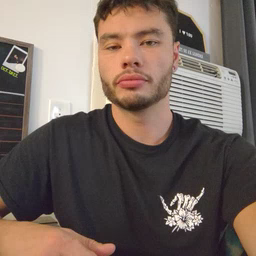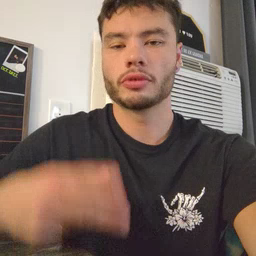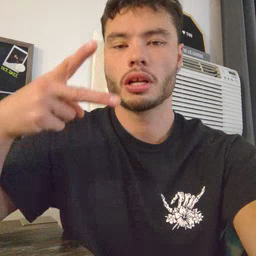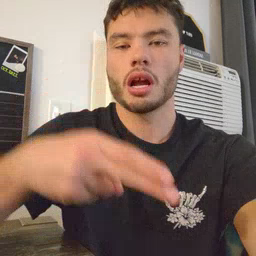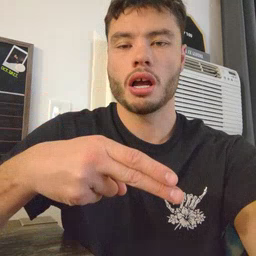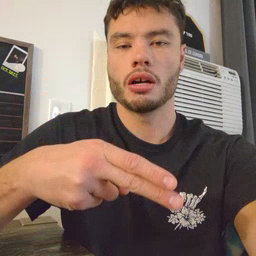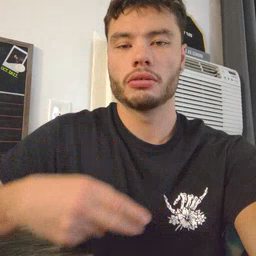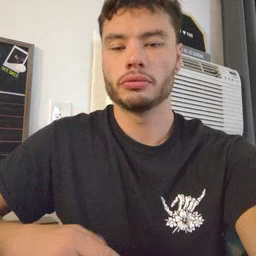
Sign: cut